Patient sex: M
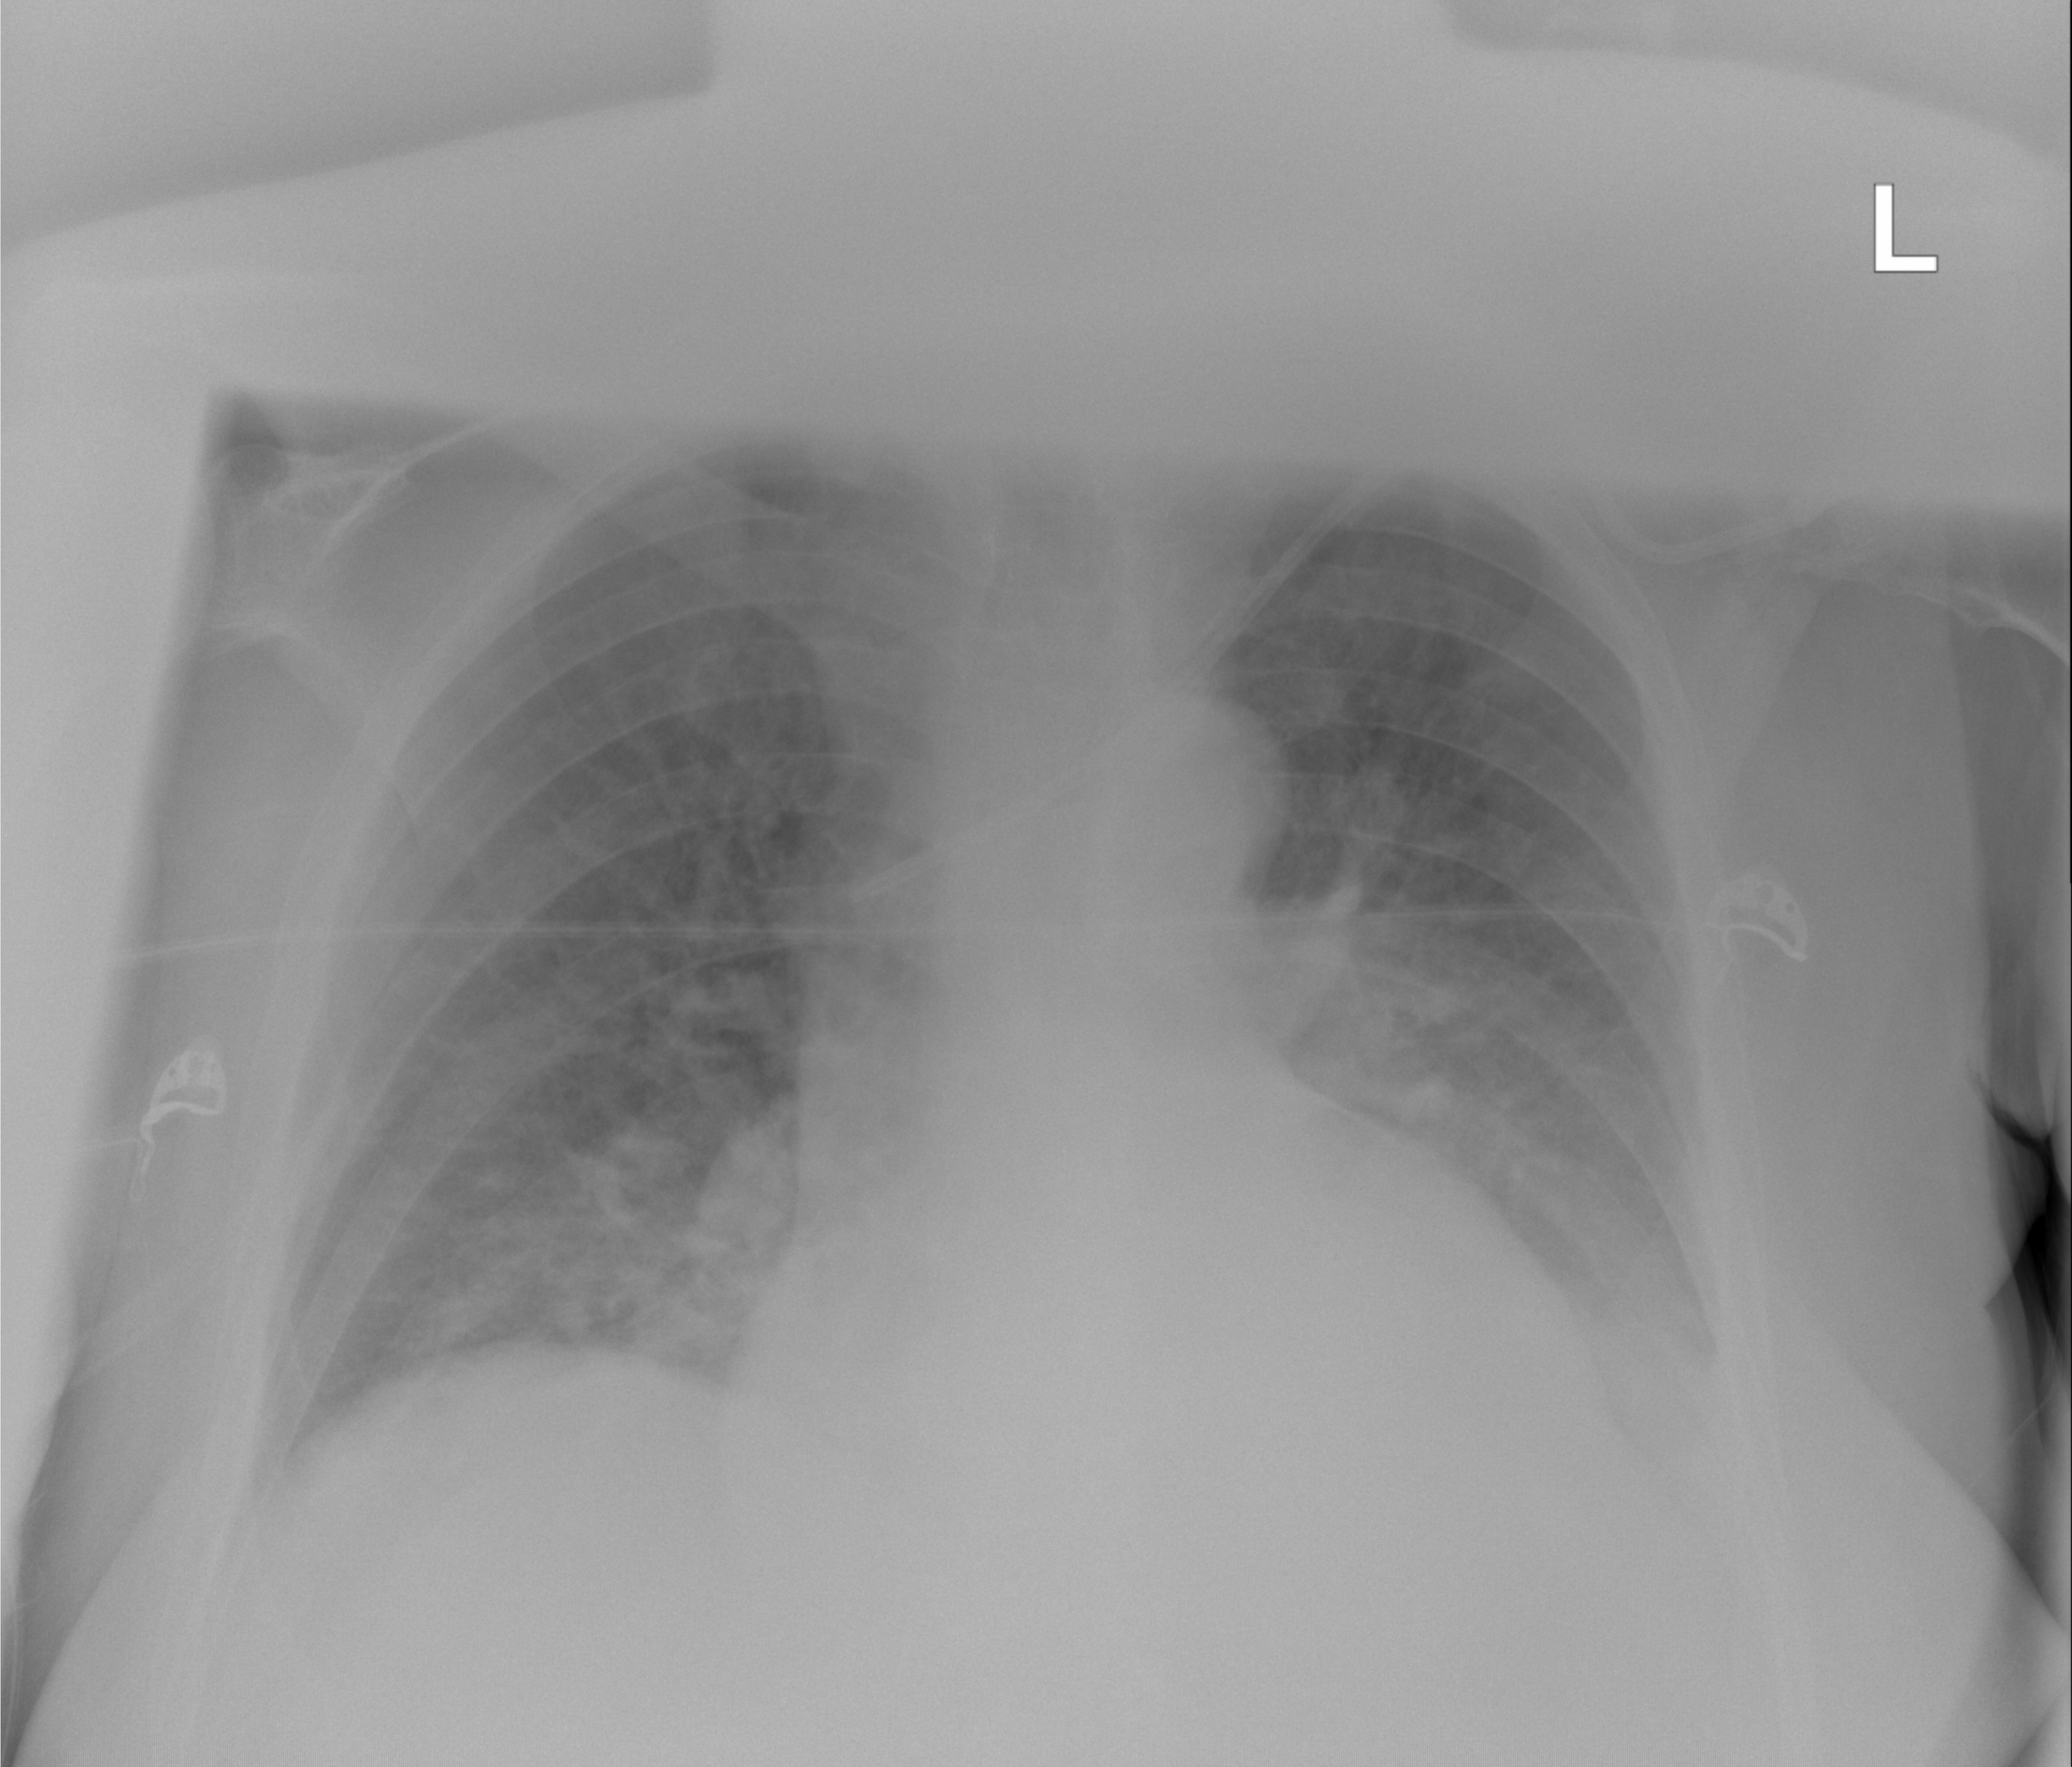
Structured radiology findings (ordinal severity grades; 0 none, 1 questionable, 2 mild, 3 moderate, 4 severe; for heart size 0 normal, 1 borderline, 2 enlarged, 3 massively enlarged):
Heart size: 1
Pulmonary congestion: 2
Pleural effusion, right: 0
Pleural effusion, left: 2
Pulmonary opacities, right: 2
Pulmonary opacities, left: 2
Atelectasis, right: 0
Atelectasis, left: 1